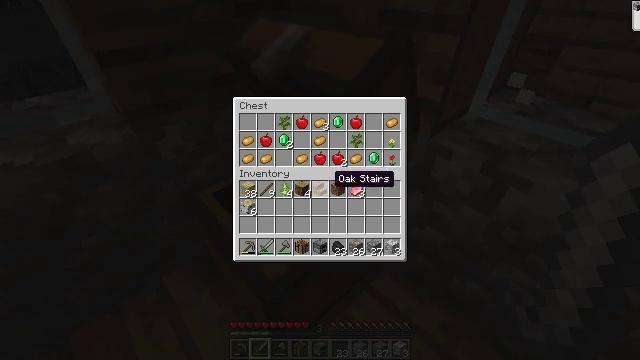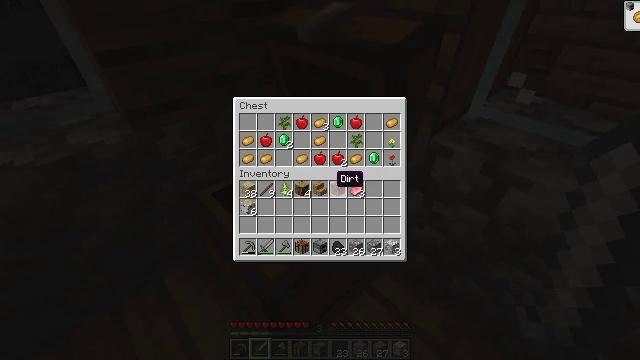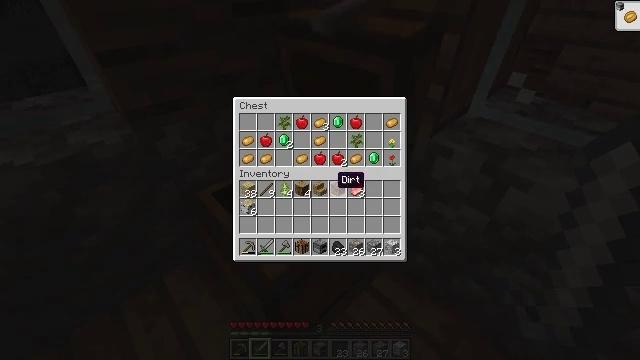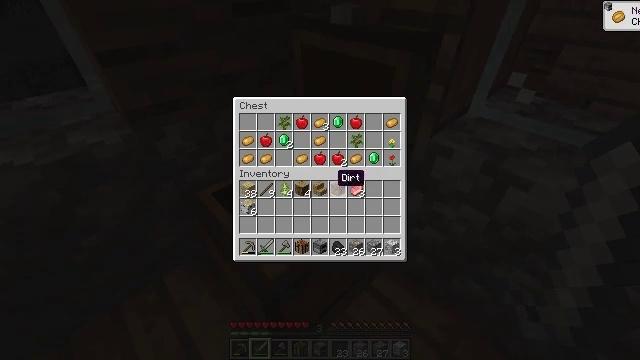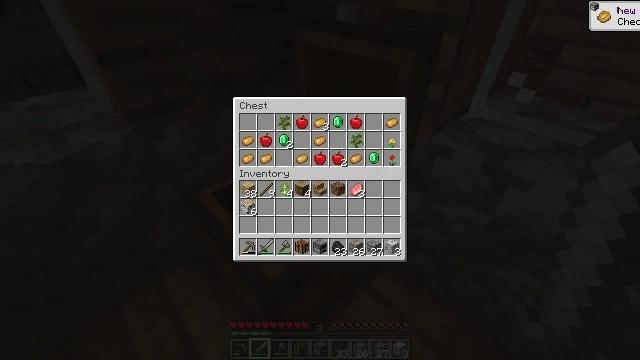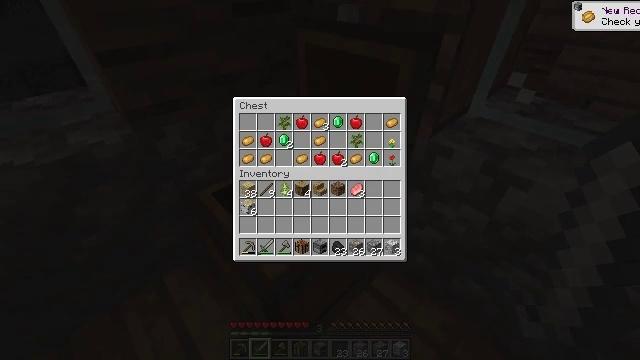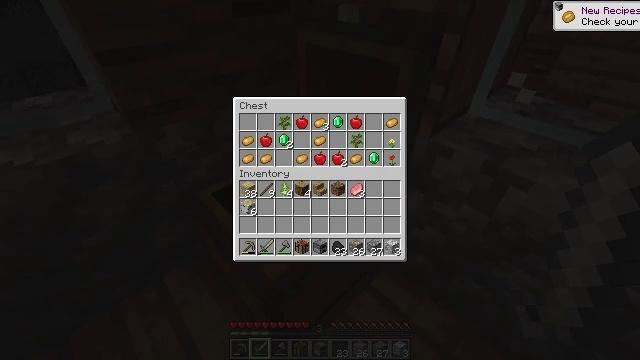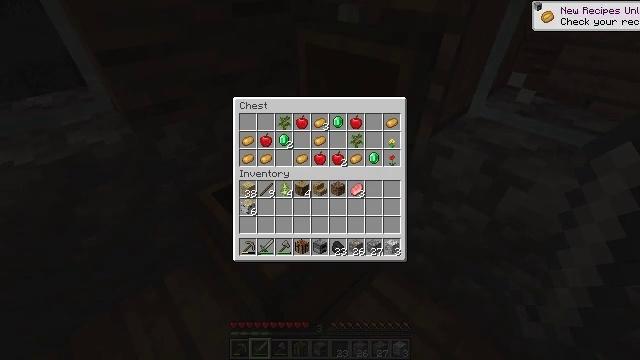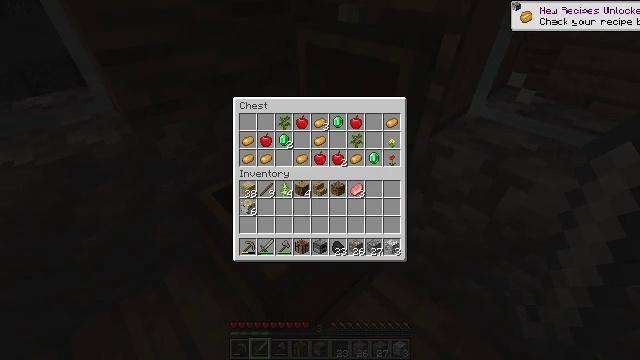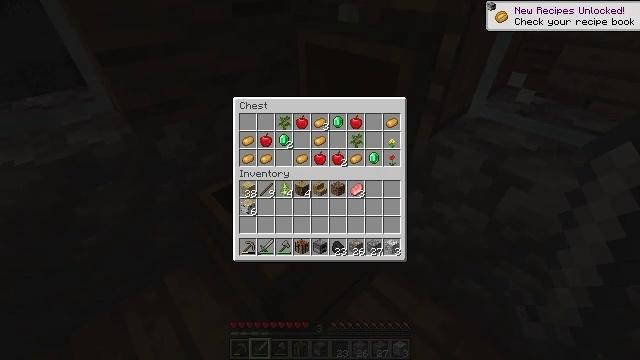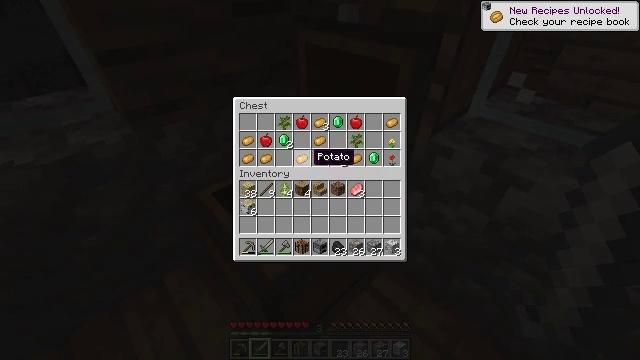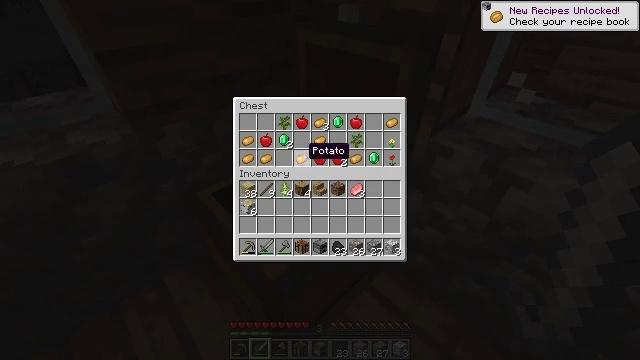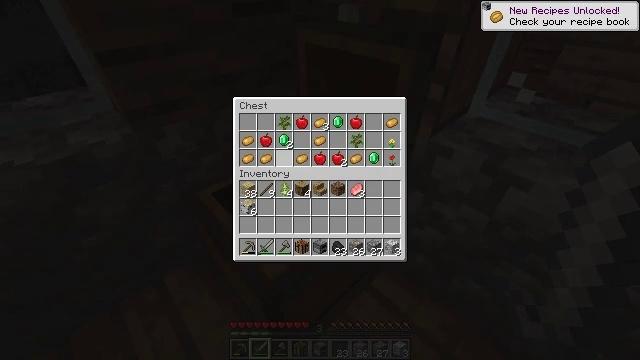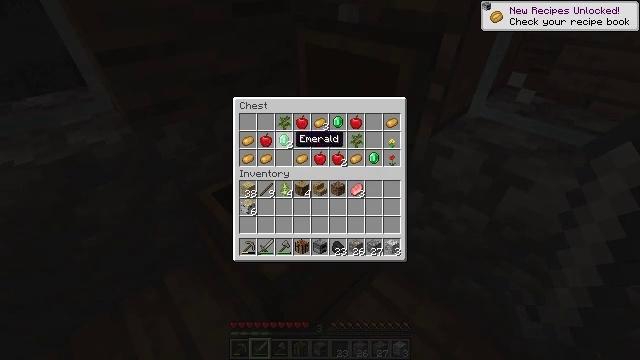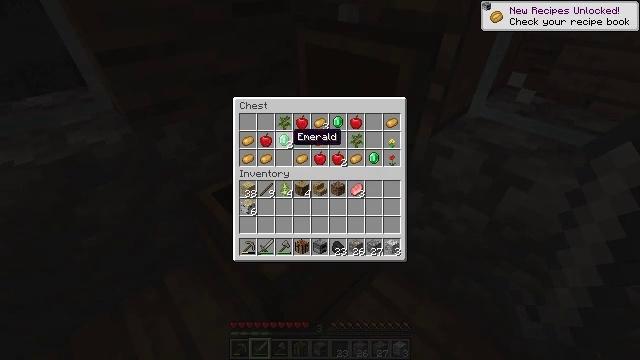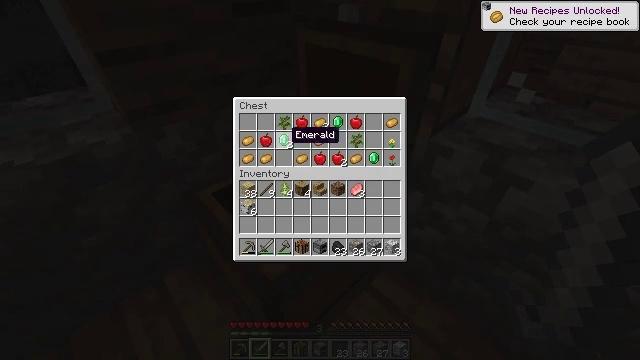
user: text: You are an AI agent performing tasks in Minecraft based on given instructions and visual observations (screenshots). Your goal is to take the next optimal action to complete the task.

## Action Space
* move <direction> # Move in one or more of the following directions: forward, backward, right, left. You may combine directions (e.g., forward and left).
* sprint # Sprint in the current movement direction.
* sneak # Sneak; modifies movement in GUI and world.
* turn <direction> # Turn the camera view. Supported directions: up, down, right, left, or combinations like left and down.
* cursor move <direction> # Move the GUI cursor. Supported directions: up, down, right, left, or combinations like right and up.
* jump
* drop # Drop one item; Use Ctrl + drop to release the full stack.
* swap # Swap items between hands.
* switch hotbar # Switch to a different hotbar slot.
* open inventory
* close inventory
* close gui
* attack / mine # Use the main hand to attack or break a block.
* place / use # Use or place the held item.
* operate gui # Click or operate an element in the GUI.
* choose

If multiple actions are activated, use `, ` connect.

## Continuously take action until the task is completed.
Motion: motion action
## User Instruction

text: Mine the yellow bed to pick it up.
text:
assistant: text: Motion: no_op
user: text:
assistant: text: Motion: no_op
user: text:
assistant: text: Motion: no_op
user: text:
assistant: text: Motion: cursor move up
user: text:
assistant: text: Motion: cursor move left
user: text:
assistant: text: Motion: no_op
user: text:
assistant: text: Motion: no_op
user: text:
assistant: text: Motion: no_op
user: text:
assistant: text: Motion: no_op
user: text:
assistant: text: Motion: no_op
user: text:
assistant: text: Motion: no_op
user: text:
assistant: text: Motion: cursor move left and up
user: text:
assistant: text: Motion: no_op
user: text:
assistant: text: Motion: no_op
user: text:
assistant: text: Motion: no_op
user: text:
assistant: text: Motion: no_op
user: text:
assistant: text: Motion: no_op
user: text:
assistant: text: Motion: no_op
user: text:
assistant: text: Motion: no_op
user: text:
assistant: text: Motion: no_op
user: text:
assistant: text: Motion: turn left and down, close gui
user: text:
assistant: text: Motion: turn left and down
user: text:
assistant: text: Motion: turn left and down
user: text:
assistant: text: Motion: turn left and down
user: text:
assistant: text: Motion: turn left and down
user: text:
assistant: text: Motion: turn left
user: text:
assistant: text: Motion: no_op
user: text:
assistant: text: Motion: no_op
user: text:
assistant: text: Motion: turn left and up
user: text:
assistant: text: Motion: turn left and up